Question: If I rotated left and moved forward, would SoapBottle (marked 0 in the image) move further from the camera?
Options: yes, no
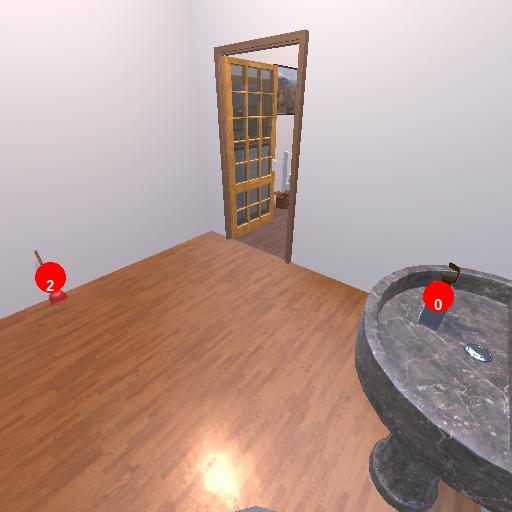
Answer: yes